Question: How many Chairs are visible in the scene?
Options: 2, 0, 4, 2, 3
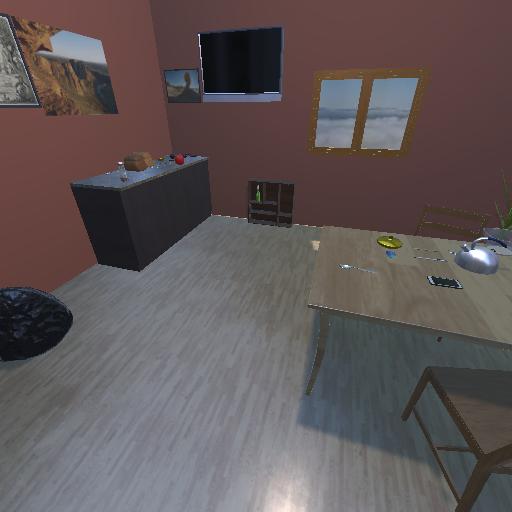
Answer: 2